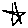
Label: star